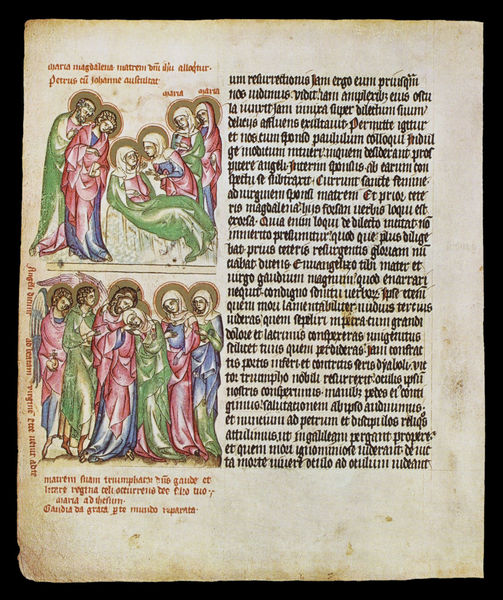
Titel: Passional der Kunigunde von Böhmen
Institution: Prag, Nationalbibliothek
Schlagwörter: blau, flügel, frauen, grün, menschen, bunt, männer, schwarz, rot, trauer, gold, rosa, engel, schrift, papier, buch, religion, seite, text, buchdruck, pergament, heiligenschein, nimbus, jesus, jünger, maria, biblisch, mäner, latein, heiligenscheine, buchmalerei, buchkunst, gtün, faximile